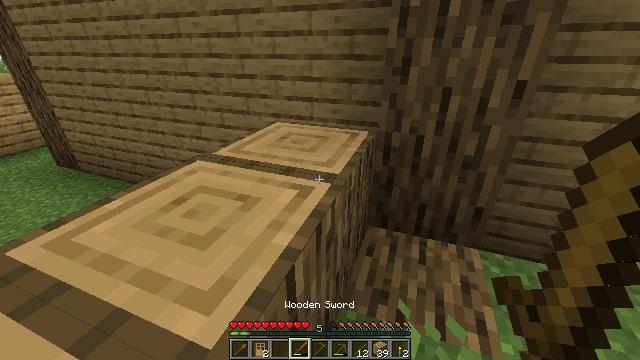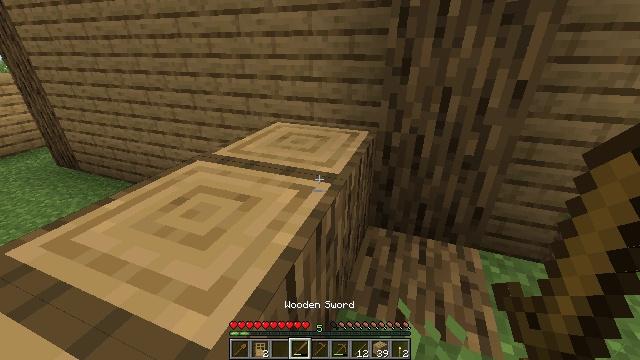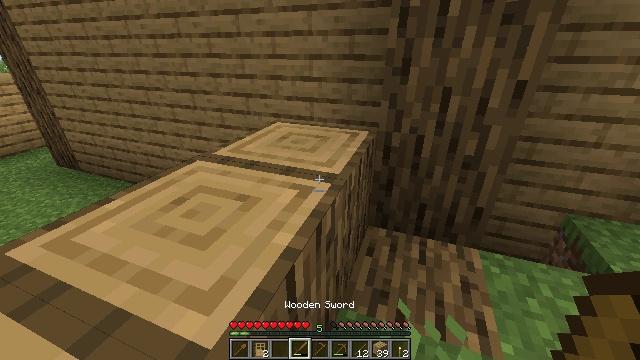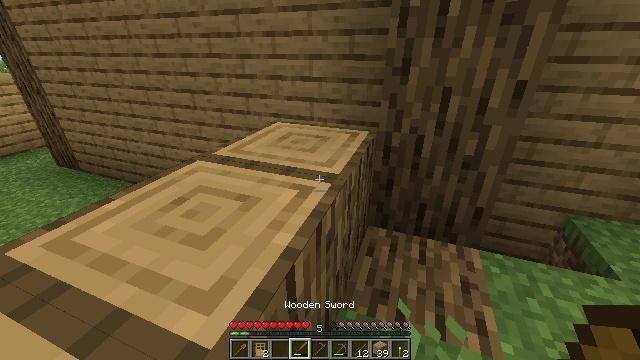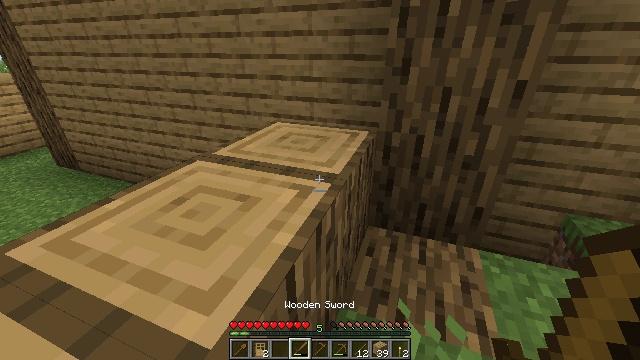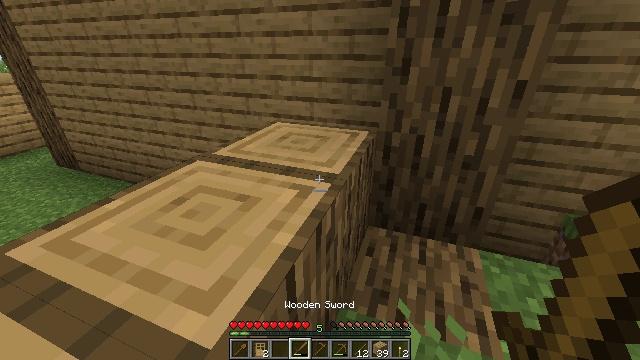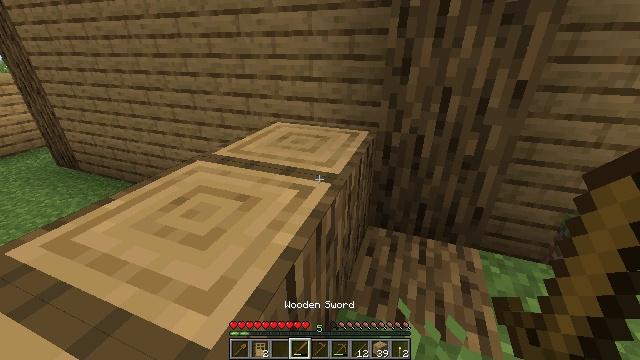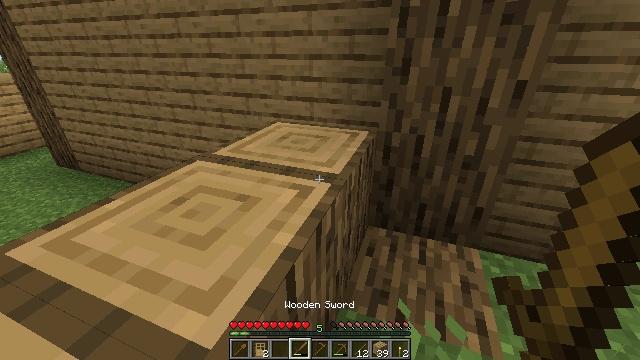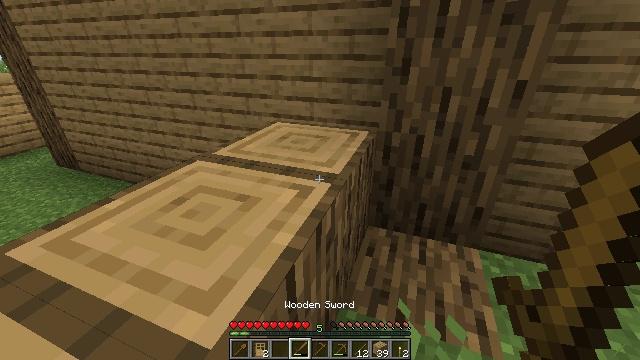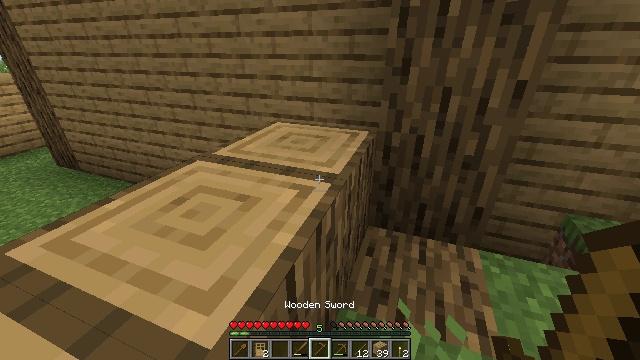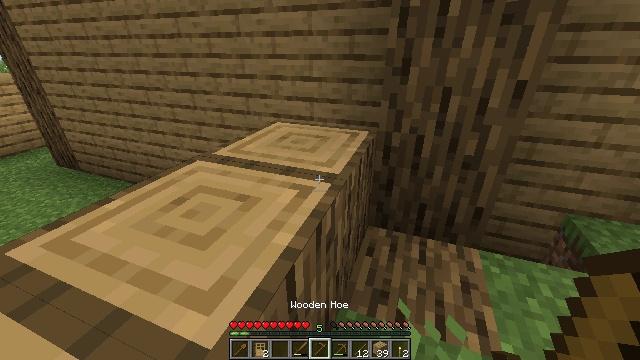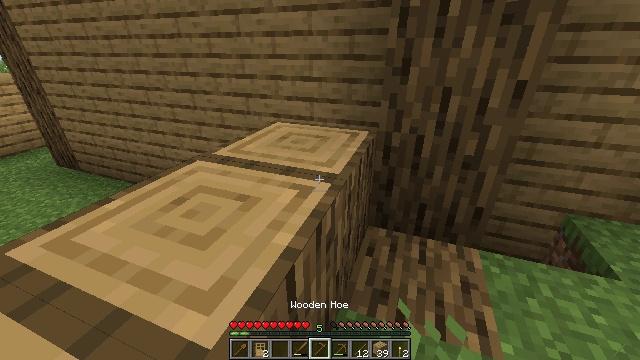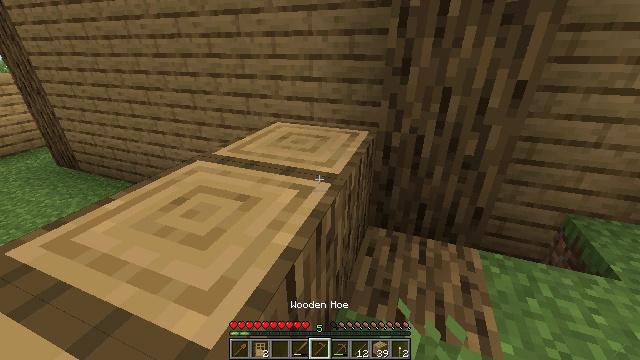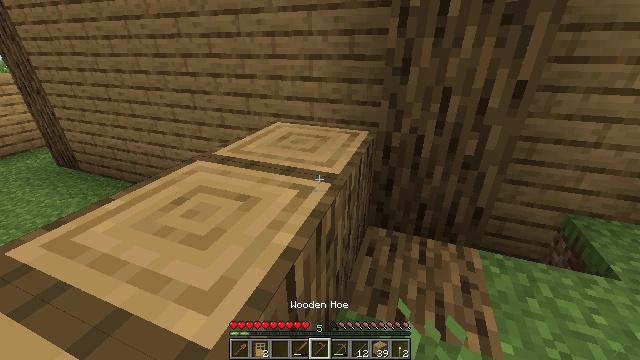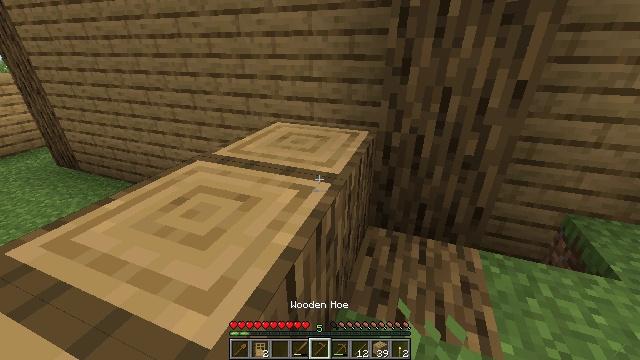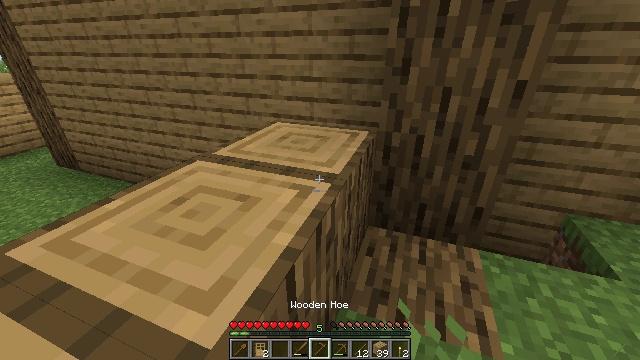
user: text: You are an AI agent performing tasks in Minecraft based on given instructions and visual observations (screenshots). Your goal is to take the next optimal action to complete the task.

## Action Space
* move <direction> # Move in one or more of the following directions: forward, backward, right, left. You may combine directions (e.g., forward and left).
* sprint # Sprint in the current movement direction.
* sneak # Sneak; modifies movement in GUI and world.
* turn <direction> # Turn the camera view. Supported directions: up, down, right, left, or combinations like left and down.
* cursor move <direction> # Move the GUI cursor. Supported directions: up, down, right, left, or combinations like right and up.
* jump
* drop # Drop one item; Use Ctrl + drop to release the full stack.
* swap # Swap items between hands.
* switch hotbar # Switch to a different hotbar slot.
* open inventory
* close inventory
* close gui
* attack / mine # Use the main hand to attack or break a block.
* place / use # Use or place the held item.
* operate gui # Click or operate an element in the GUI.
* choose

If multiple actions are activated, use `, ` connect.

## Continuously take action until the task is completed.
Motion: motion action
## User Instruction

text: Chop down the oak log.
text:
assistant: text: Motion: no_op
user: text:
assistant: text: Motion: no_op
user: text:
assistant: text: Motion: no_op
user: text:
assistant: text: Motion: no_op
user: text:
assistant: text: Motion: no_op
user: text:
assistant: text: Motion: no_op
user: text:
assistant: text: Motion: no_op
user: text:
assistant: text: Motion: no_op
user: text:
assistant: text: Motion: switch to hotbar 5
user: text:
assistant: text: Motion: switch to hotbar 5
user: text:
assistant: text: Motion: switch to hotbar 5
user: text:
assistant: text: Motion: no_op
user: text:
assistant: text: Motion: no_op
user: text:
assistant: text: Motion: no_op
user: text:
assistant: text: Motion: no_op
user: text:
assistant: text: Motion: no_op
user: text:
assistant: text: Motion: no_op
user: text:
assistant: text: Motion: no_op
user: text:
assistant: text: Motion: no_op
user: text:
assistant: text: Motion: no_op
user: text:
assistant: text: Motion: no_op
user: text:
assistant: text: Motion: no_op
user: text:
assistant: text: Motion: no_op
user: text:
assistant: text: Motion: no_op
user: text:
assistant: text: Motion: no_op
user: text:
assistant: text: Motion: no_op
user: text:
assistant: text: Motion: no_op
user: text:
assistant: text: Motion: attack / mine
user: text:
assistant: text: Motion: attack / mine
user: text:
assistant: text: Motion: attack / mine